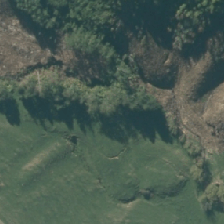
Land cover: harvested_forest